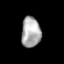
Tissue: prostate
Cell type: T cells
Senescence score: 0.3316
Nuclear area (px): 574
Mean DAPI intensity: 171.467